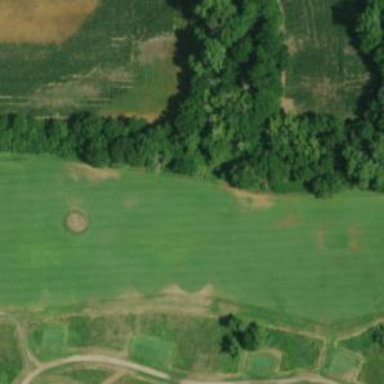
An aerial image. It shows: Scenic golf fairway.